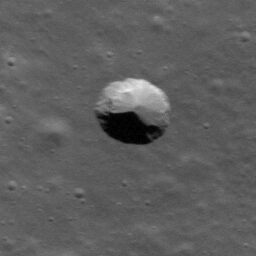
Pit: Highland 3
Host crater: Highland
Host type: highland
Lunar coordinates: latitude 42.394, longitude 320.308